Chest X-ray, PA view. Patient: 21 years old, sex M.
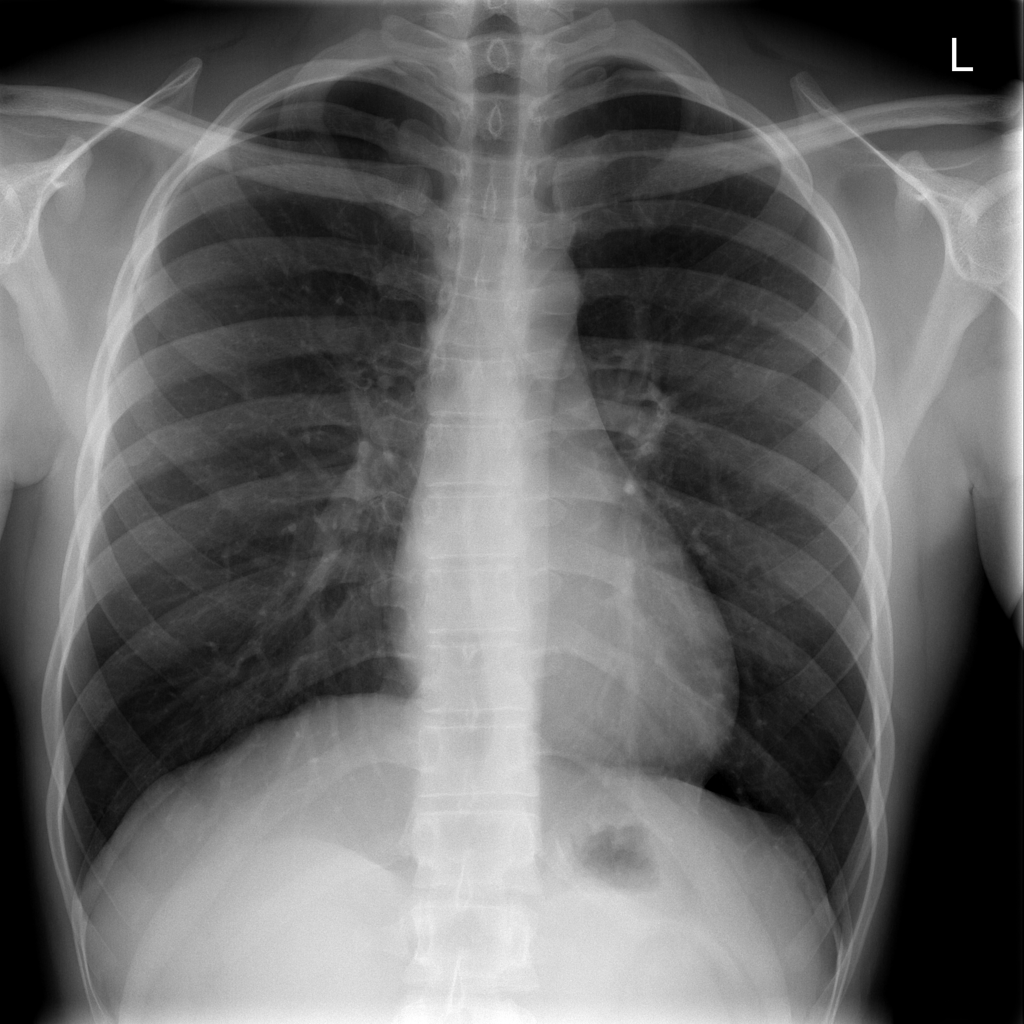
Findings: No Finding